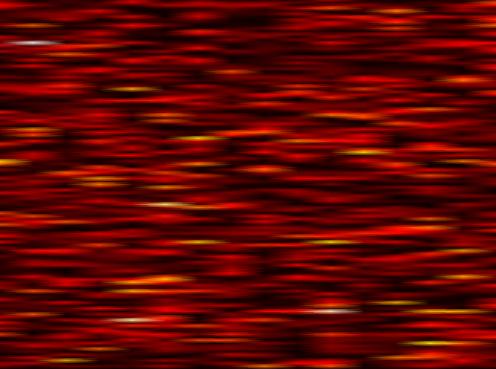
Label: FBMC